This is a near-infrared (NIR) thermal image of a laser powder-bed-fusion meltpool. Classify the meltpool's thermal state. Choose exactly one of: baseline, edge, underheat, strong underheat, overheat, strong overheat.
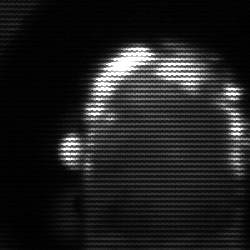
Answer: baseline